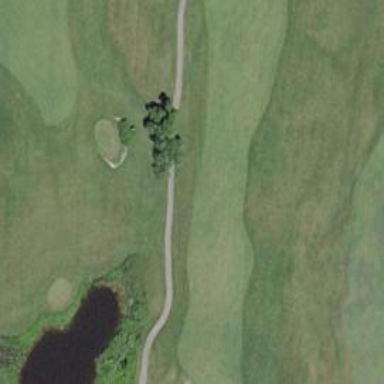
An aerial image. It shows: Scenic golf fairway.